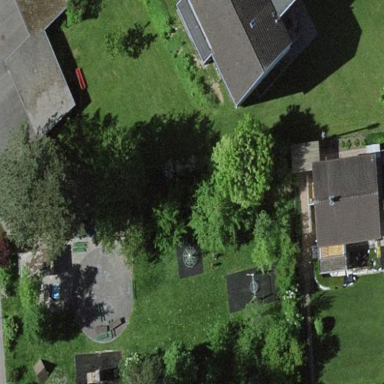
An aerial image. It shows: Playground area for leisure activities on the land.